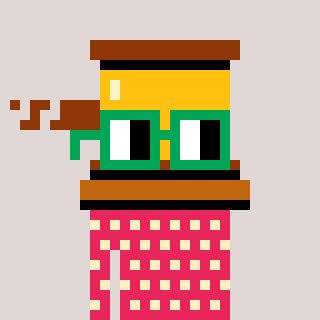
a pixel art character with square green glasses, a gavel-shaped head and a redpinkish-colored body on a warm background